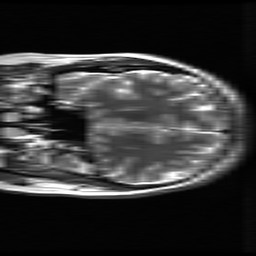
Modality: T2w
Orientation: coronal
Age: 31
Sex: female
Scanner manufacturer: ge
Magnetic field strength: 3 T
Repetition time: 5.192 s
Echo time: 0.1003 s